【题型】填空题　【知识点】平面几何　【难度】easy
如图所示, 小区内有个圆形花坛 $O$, 点 $C$ 在弦 $AB$ 上, $AC = 11$, $BC = 21$, $OC = 13$, 则这个花坛的面积为 \_\_\_\_\_\_。(结果保留 $\pi$)

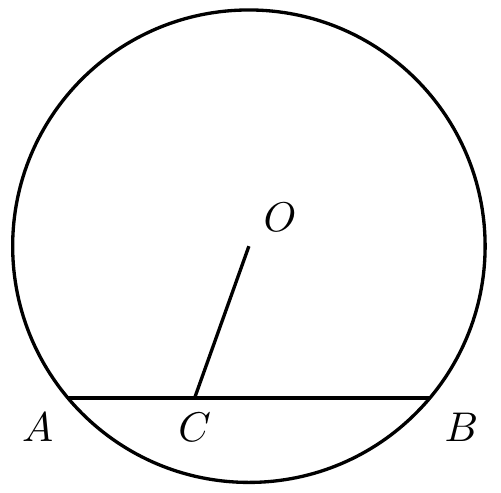
【解答】
解：
过点 $O$ 作 $OD \perp AB$ 于 $D$, 连接 $OB$, 如图,

$\because AC = 11$, $BC = 21$,

$\therefore AB = AC + BC = 32$,

$\because OD \perp AB$ 于 $D$,

$\therefore AD = BD = \frac{1}{2} AB = 16$,

$\therefore CD = AD - AC = 5$,

在 $Rt\triangle OCD$ 中, 由勾股定理, 得

$OD = \sqrt{OC^2 - CD^2} = \sqrt{13^2 - 5^2} = 12$,

在 $Rt\triangle OBD$ 中, 由勾股定理, 得

$OB = \sqrt{BD^2 + OD^2} = \sqrt{16^2 + 12^2} = 20$,

$\therefore$ 这个花坛的面积是 $20^2 \pi = 400\pi$,

故答案为：$400\pi$．
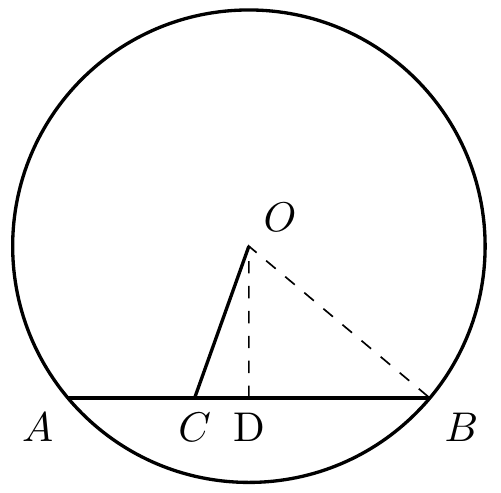